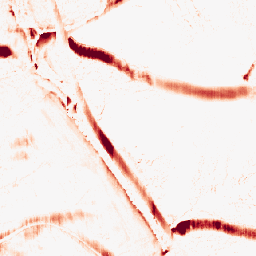
Category: morphological
Decomposition family: morphological_ellipse
Decomposition parameters: operation: opening
width: 20
height: 5
Upsampling method: area
Upsampling parameters: scale: 4
Upsampling scale: 4